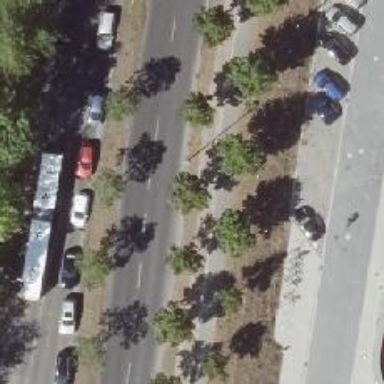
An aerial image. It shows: Avenue lined with deciduous broadleaved trees.